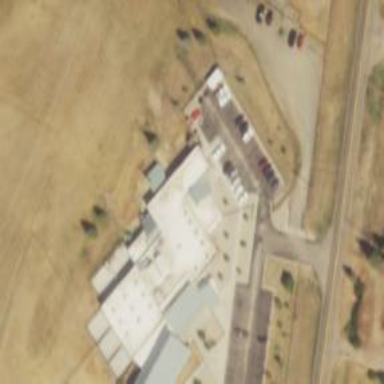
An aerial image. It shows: Animal shelter housed in building.